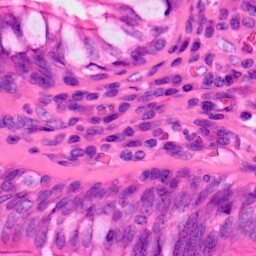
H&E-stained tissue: Lung